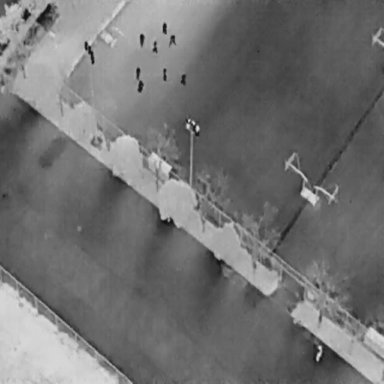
There are nine objects shown in the infrared image, including eight People, and a Bicycle.